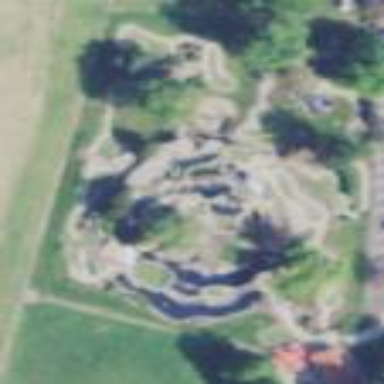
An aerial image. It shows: Miniature golf course within leisure land designated as golf course.